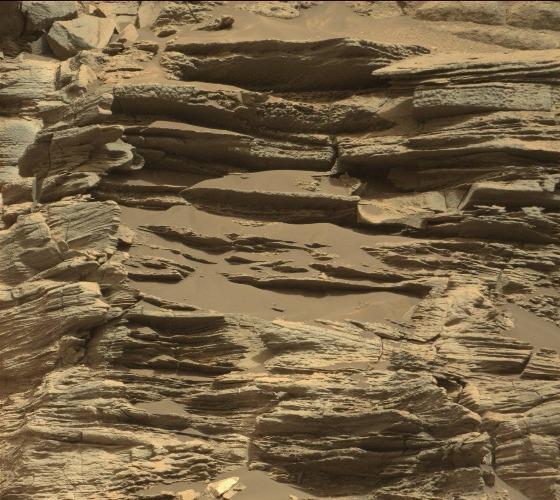
Terrain classes present: Bedrock, Gravel / Sand / Soil, Rock, Shadow